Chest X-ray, PA view. Patient: 53 years old, sex M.
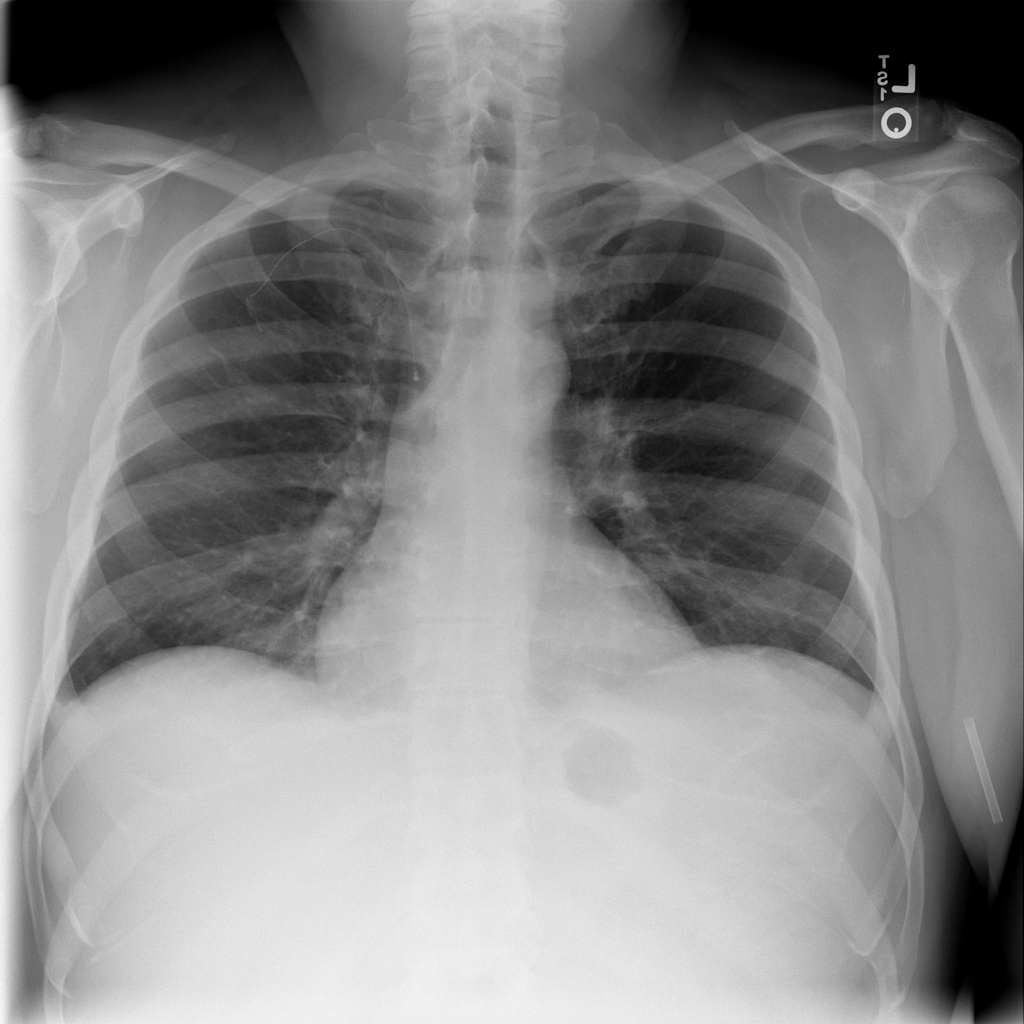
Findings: Effusion